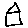
Label: house